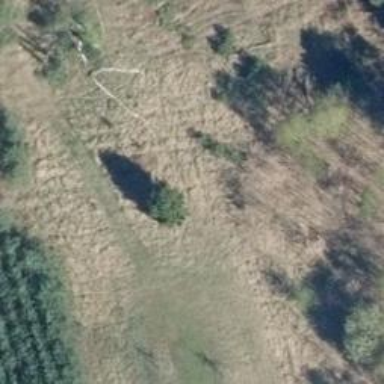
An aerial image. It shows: Grass track with grade5 track type.